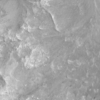
Label: not_dusty